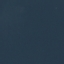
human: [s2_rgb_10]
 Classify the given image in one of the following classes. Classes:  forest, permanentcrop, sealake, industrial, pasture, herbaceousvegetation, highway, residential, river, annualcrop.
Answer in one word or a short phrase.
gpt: SeaLake